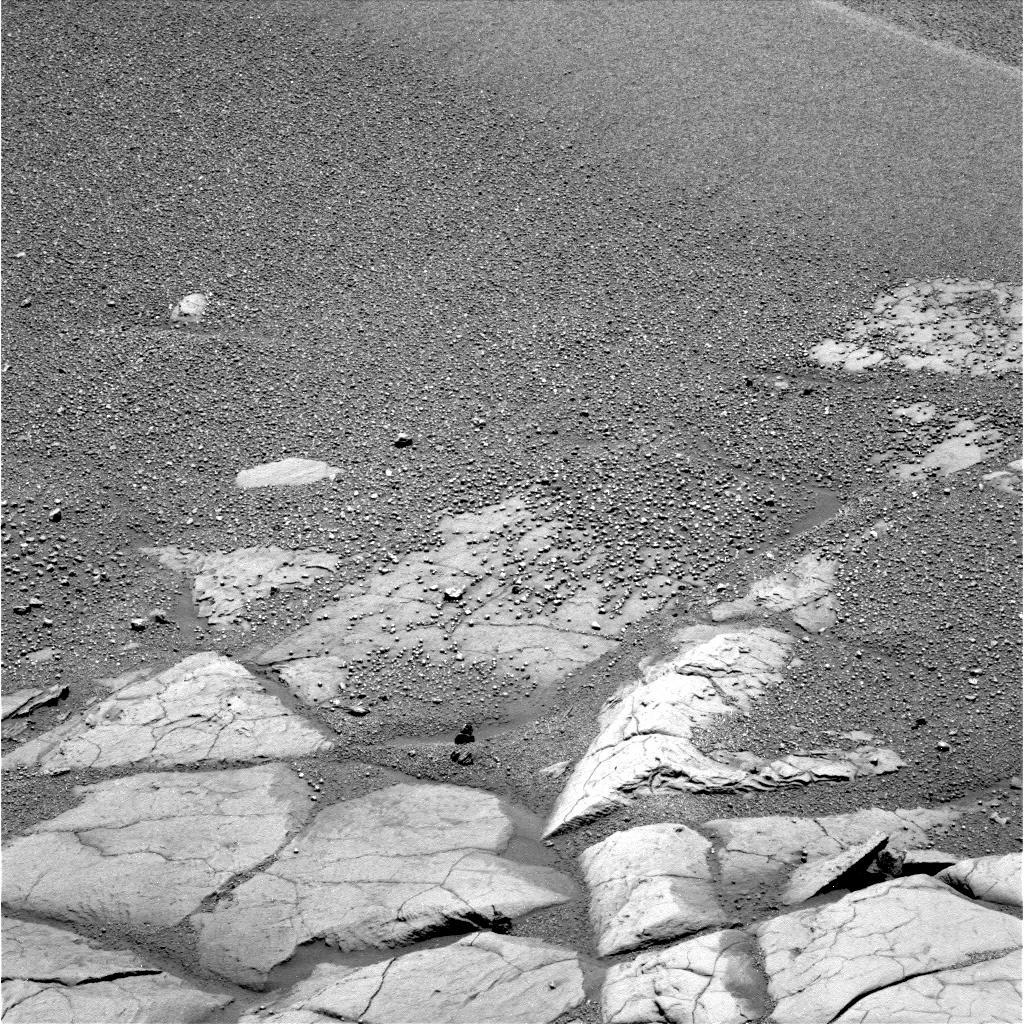
Terrain classes present: Bedrock, Gravel / Sand / Soil